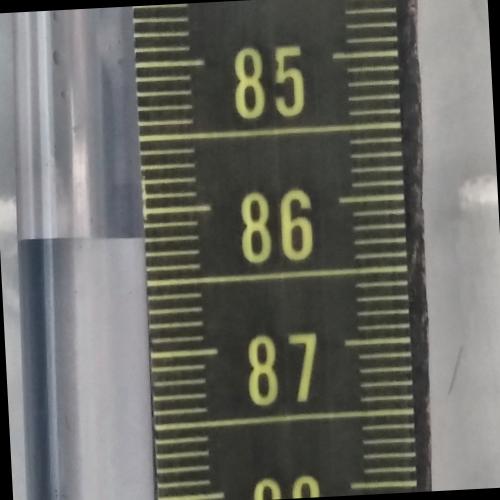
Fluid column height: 86.2 cm